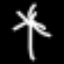
Label: palm tree